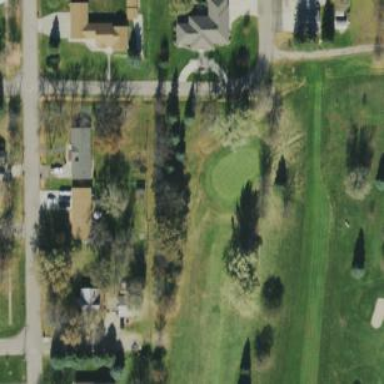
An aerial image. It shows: Golf hole.